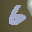
Label: 6